Interaction volume radius: 5 \u00c5
Interaction volume height: 20 \u00c5
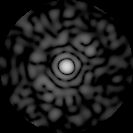
Disorder parameter: 0.8258